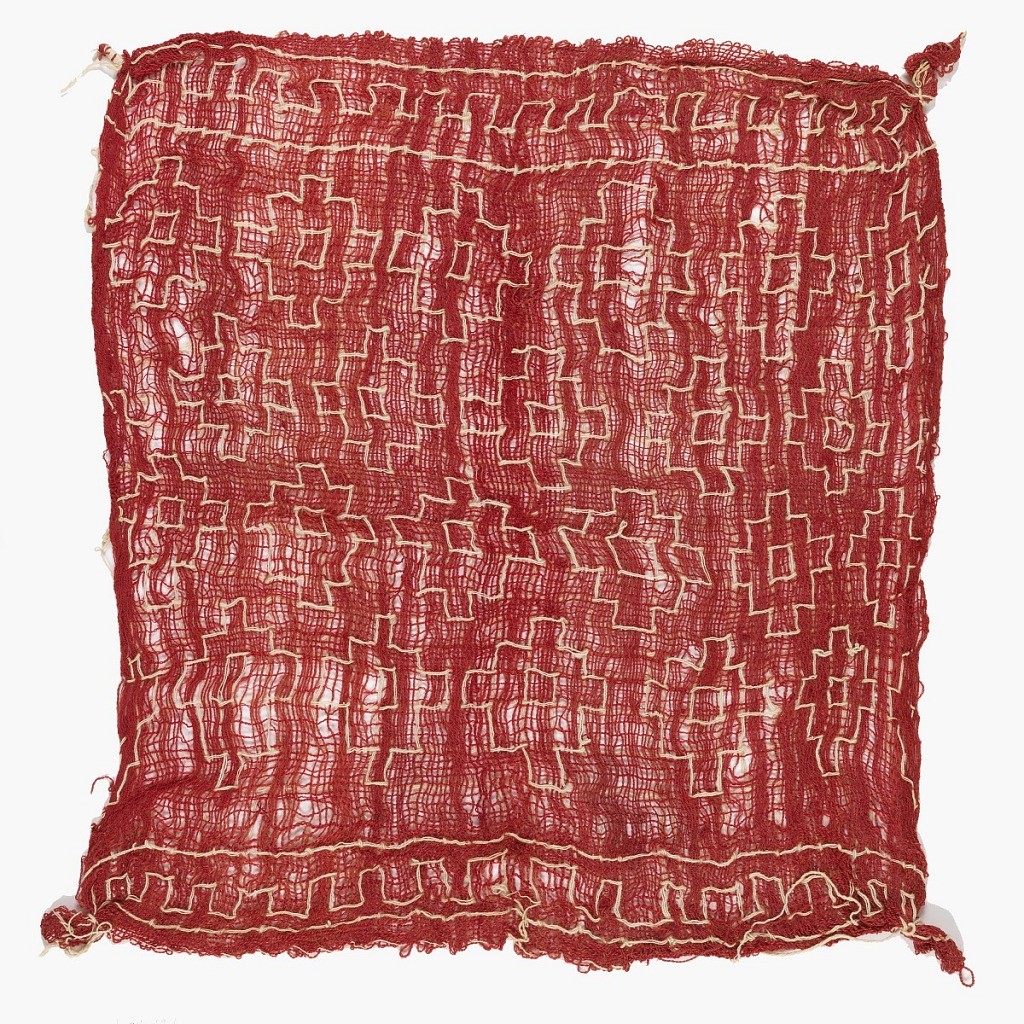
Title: Carrying cloth
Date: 600–1000
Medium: red wool with white cotton Technique: plain weave with continuous supplementary warp and weft patterning Label: wool plain weave with supplementary warp and weft patterning
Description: Carrying cloth of loosely woven, overspun wool yarn, in red, possibly dyed with cochineal, with a geometric pattern in white cotton.